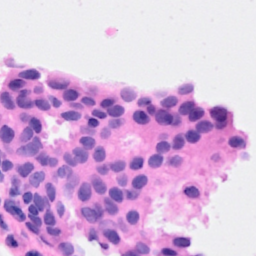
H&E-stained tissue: Breast